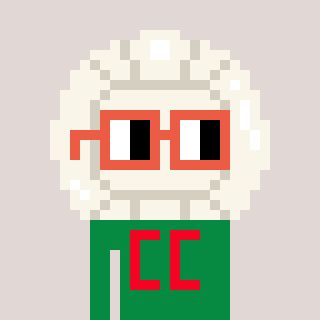
a pixel art character with square orange glasses, a volleyball-shaped head and a green-colored body on a warm background